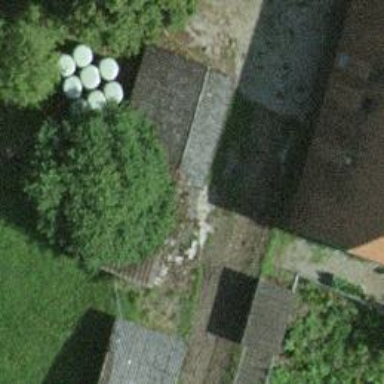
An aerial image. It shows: Garage building.